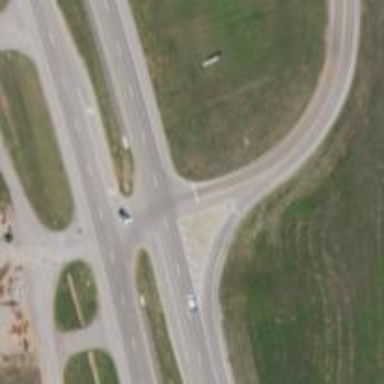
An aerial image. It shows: Trunk link highway.